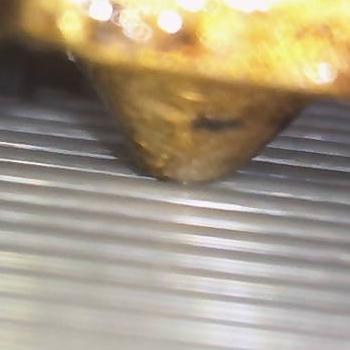
Flow rate: 127%